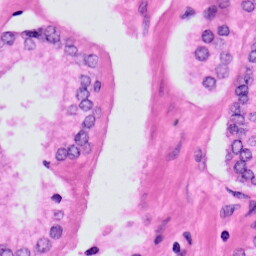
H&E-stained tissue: Prostate